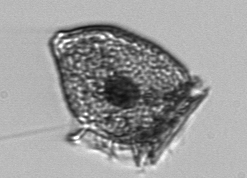
Label: Dinophysis_norvegica